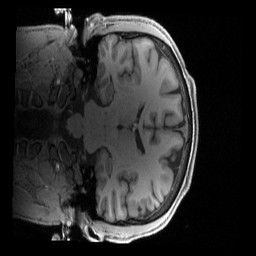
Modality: T1w
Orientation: coronal
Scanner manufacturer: siemens
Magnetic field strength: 3 T
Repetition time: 2.4 s
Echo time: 0.00222 s